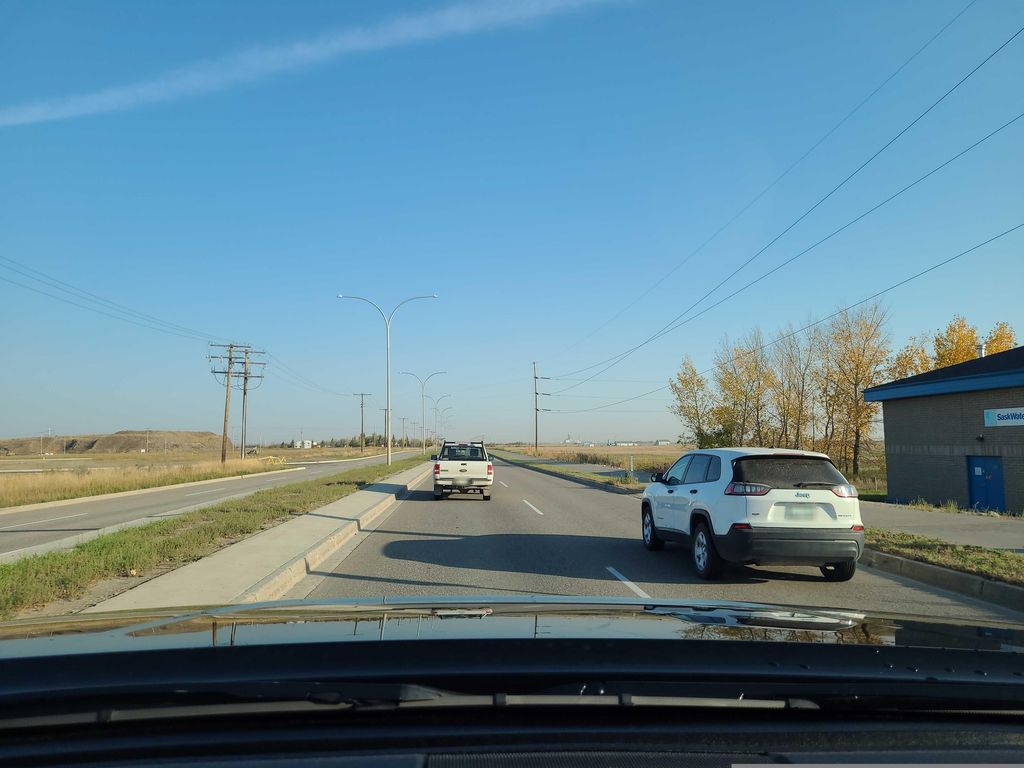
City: saskatoon